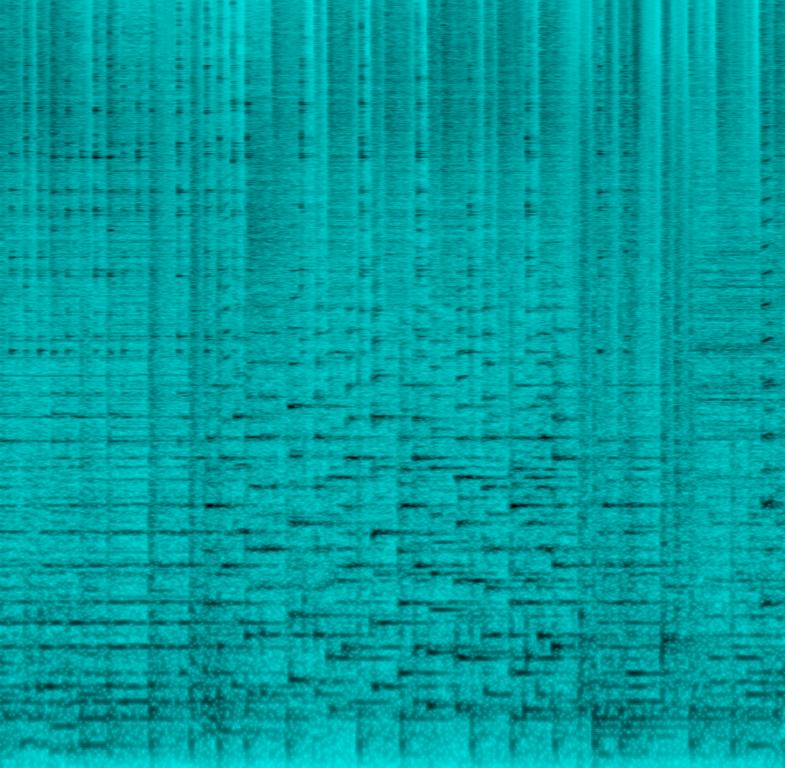
The low quality recording features a live performance of a big band that consists of shimmering hi hats, steel pan melody, punchy snare, soft kick hits, bright brass melody, groovy double bass melody and cowbell percussion. The recording is a bit noisy and it sounds happy and fun.